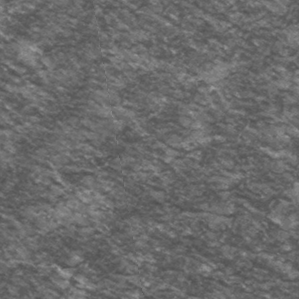
Label: frost